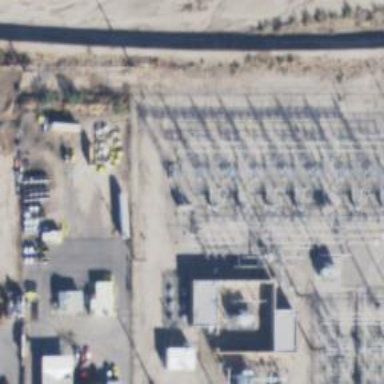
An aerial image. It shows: Switch for power supply.